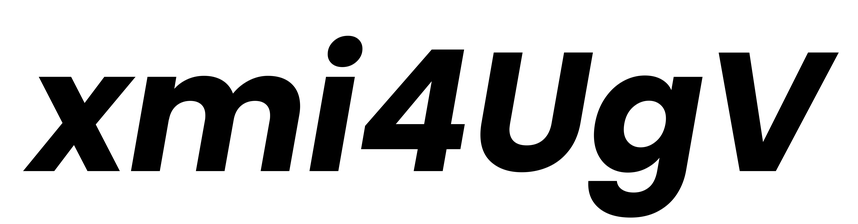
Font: Poppins-BoldItalic